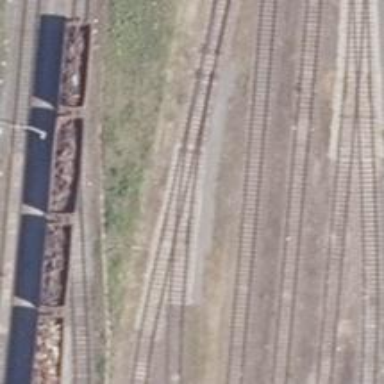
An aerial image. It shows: Railway switch.